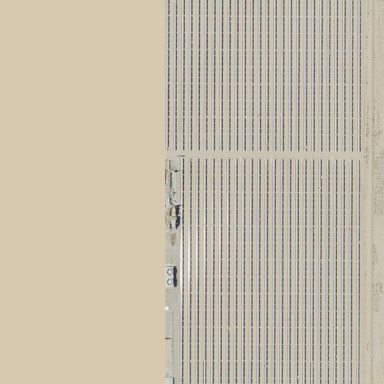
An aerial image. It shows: Industrial area powered by solar energy.